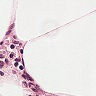
Metastatic tissue present: no